Interaction volume radius: 5 \u00c5
Interaction volume height: 30 \u00c5
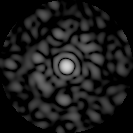
Disorder parameter: 0.8695